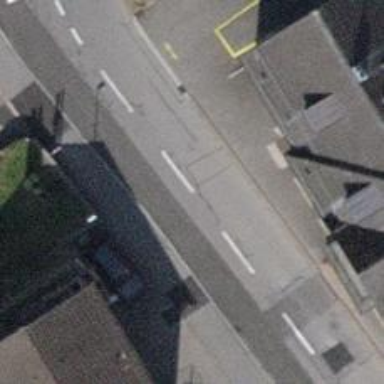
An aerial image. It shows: Public transport stop position.